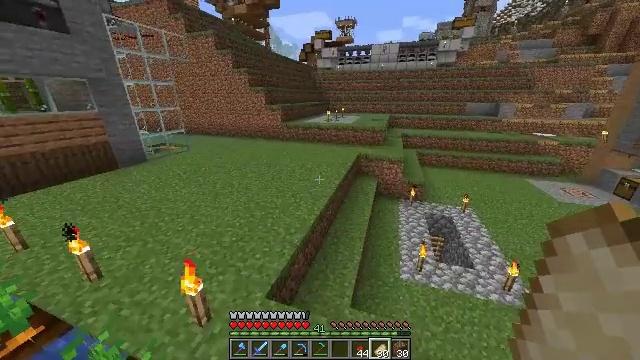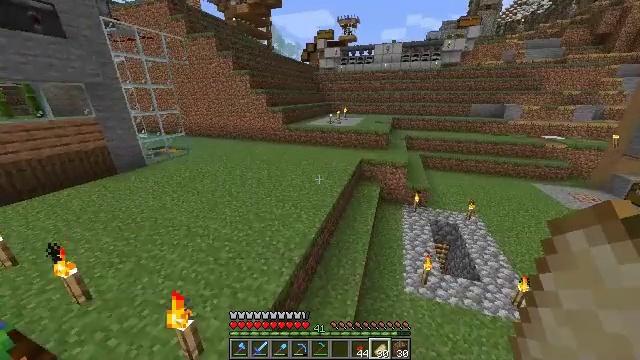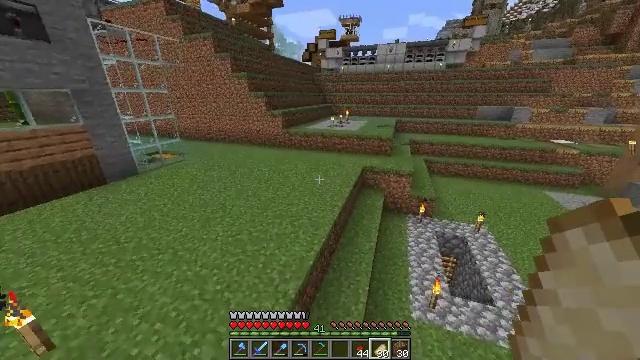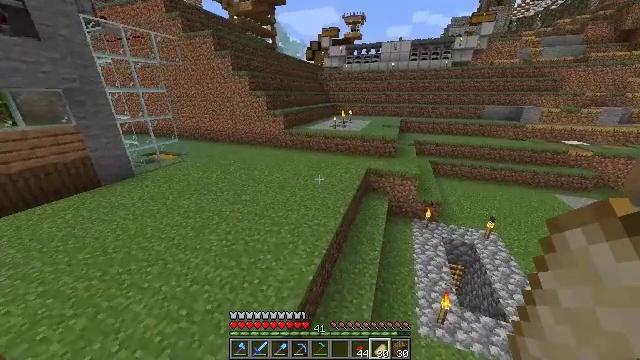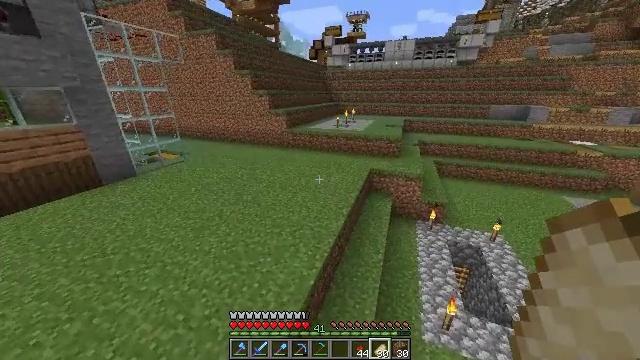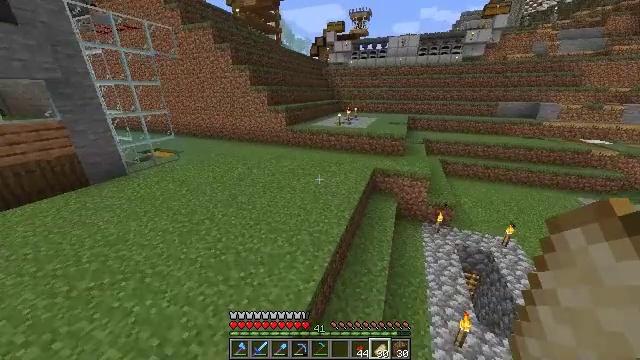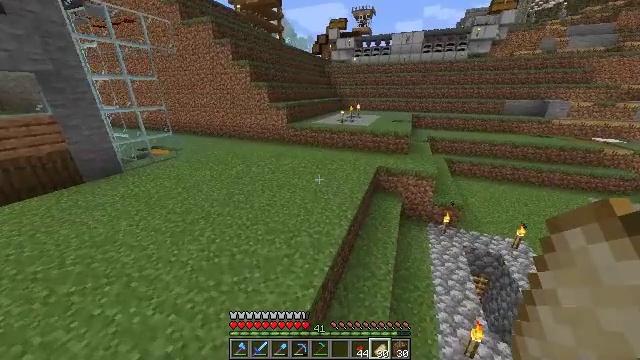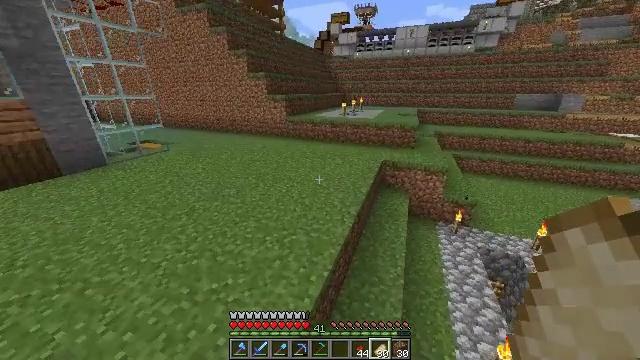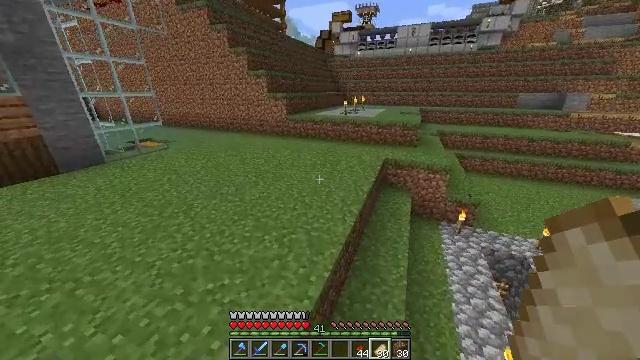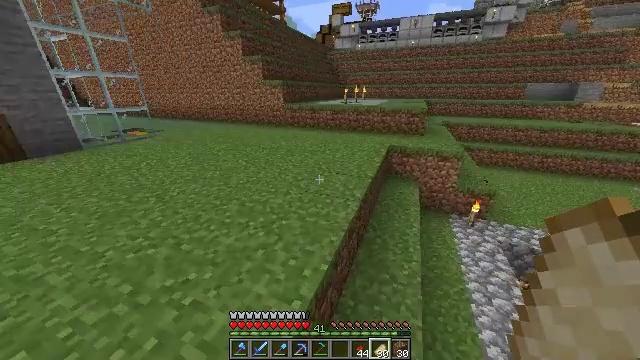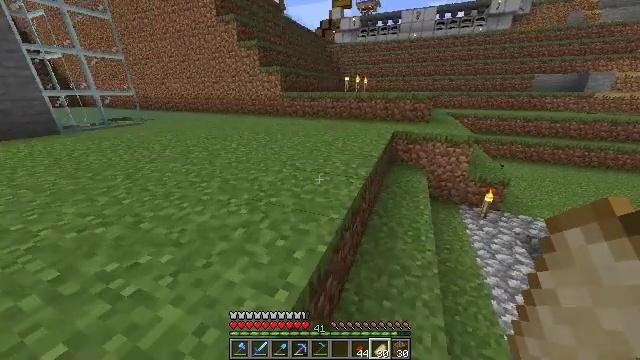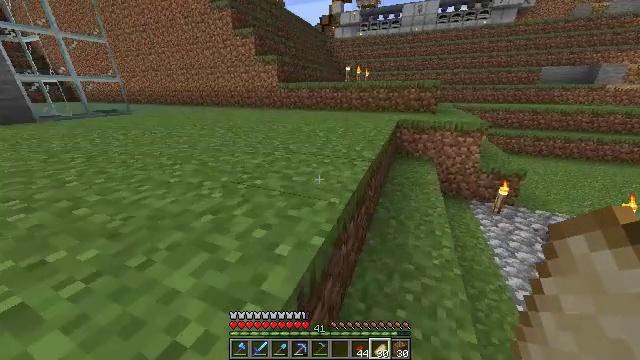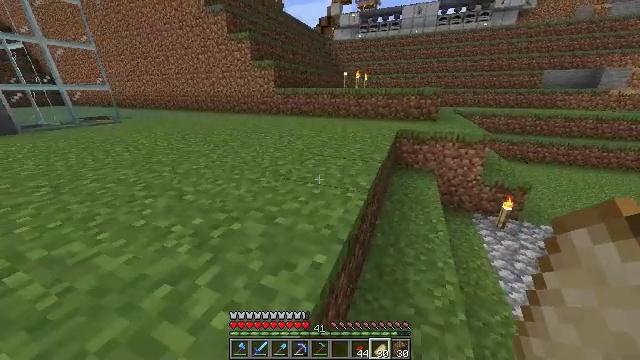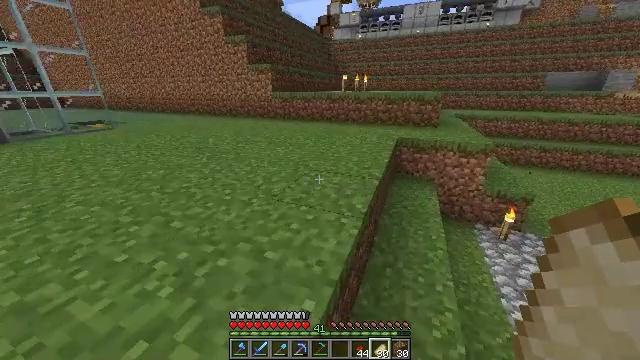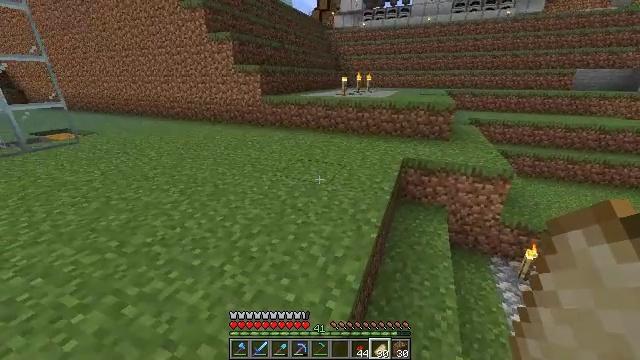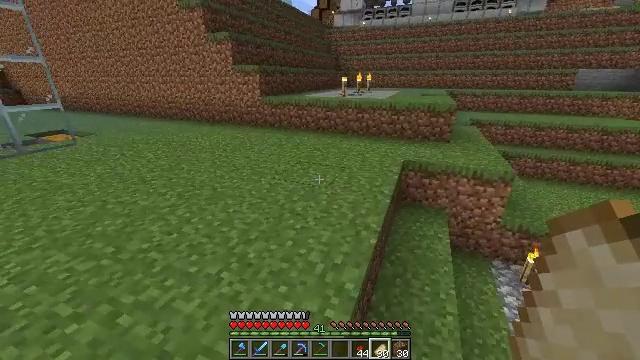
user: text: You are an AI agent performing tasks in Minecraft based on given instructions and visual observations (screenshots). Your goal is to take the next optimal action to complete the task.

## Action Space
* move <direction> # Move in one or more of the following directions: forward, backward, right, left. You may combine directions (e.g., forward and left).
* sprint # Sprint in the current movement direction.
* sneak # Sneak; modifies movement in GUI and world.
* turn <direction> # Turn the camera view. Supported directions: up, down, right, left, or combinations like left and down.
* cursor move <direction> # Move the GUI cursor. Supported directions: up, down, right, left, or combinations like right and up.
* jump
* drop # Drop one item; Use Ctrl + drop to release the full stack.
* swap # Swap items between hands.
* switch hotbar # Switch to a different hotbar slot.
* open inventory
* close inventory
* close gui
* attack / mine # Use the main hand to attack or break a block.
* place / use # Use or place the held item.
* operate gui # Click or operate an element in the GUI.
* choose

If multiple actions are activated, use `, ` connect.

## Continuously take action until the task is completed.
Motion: motion action
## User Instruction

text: Use dried kelp to make a dried kelp block.
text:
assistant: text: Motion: move forward, sprint, jump
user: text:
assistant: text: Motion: move forward, jump
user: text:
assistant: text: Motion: move forward, jump
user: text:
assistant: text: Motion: move forward, jump
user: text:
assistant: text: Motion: move forward, jump
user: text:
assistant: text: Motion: move forward, jump
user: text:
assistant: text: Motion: move forward, jump
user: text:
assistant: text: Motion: move forward, sprint, jump
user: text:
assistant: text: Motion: move forward, sprint, jump
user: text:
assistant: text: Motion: move forward, sprint, jump
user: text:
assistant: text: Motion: move forward, sprint, jump
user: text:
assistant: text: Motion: move forward, jump
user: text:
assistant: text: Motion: move forward, jump
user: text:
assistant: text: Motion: move forward, jump
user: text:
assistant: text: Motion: move forward, jump
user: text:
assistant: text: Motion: move forward, jump
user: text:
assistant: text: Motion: move forward, jump
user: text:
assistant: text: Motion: move forward, jump
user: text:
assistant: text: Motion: move forward, jump
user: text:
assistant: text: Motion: move forward, sprint, jump
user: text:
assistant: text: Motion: move forward, sprint, turn left, jump
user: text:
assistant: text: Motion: move forward, sprint, turn left, jump
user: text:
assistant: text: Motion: move forward, sprint, turn left, jump
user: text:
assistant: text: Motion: move forward, turn left, jump
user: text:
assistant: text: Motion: move forward, turn left, jump
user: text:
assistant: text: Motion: move forward, turn left, jump
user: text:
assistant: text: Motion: move forward, turn left, jump
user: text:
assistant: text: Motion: move forward, turn left, jump
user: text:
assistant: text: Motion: move forward, turn left, jump
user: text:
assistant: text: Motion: move forward, turn left, jump